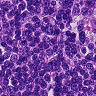
Metastatic tissue present: no